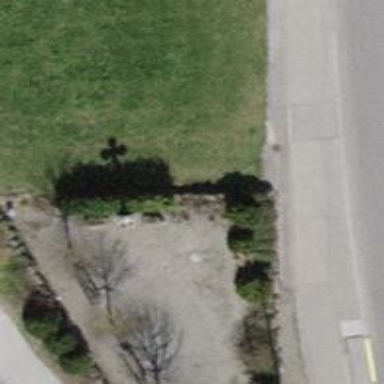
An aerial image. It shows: Historic wayside cross.